This time-frequency spectrogram was computed from a bearing vibration snapshot; brighter regions carry more energy. What is the most likely bearing condition (normal, inner_race, outer_race, ball)?
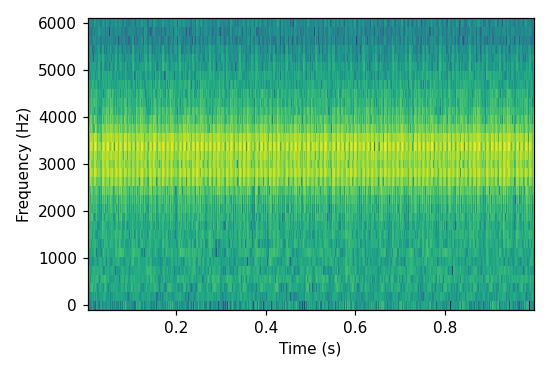
Answer: outer_race